Question: What is the reading of this measurement?
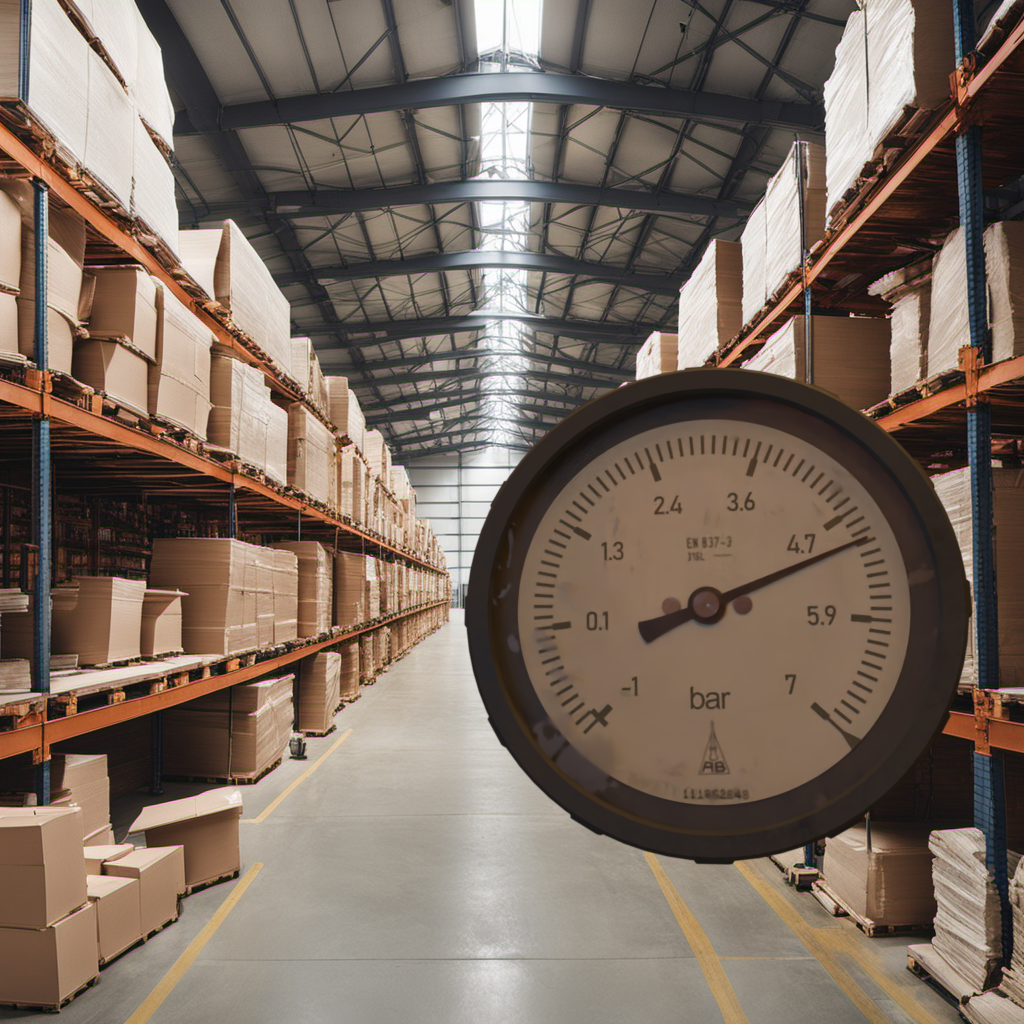
Answer: The result is 5.01
Question: What is the range of this measurement?
Answer: The range is from -1 to 7
Question: What is the minimum and maximum value of this measurement?
Answer: The minimum value is -1 and the maximum value is 7